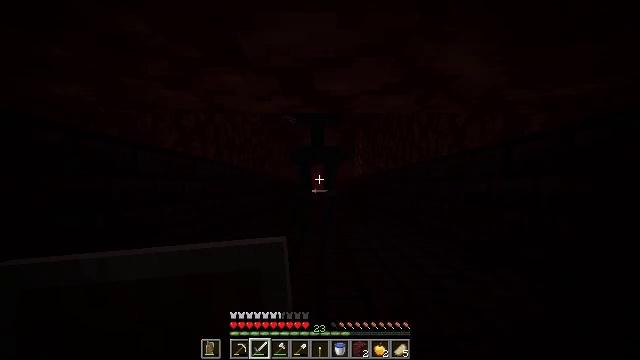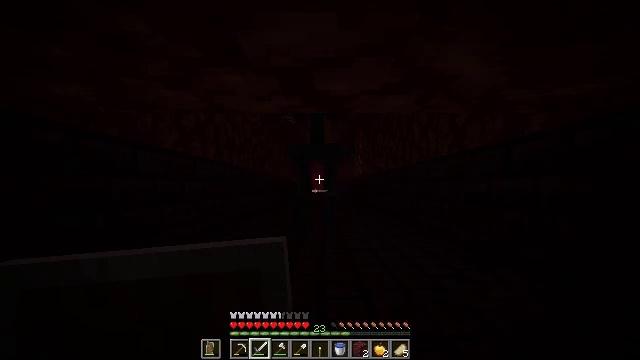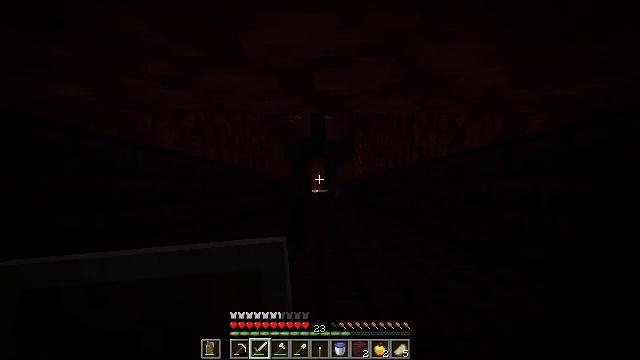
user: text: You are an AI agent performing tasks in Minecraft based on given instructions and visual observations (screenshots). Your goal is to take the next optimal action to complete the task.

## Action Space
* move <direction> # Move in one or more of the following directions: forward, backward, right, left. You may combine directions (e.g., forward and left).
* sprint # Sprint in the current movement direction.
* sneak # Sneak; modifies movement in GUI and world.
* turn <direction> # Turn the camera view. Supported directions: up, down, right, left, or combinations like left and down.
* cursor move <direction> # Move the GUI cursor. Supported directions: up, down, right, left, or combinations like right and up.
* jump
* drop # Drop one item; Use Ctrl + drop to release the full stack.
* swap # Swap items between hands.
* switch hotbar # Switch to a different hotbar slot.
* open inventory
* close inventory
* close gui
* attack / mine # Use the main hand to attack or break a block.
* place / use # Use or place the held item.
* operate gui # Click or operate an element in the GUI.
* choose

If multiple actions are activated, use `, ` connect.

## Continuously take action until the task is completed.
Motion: motion action
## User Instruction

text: Kill hostile mobs.
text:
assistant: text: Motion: attack / mine
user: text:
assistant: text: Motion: no_op
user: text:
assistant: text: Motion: no_op